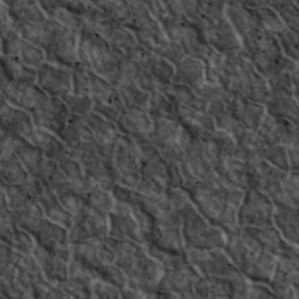
Label: non_frost